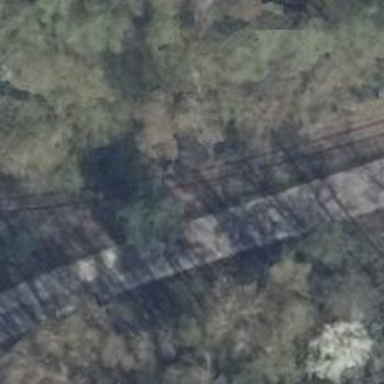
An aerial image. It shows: Railway spur service.